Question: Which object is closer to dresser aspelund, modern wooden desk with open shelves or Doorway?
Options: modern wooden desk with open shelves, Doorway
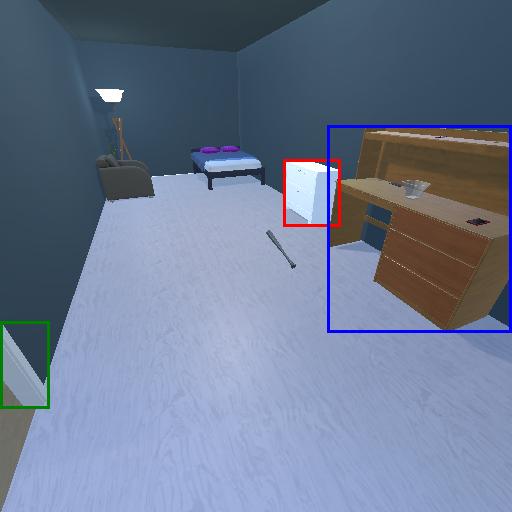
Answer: modern wooden desk with open shelves